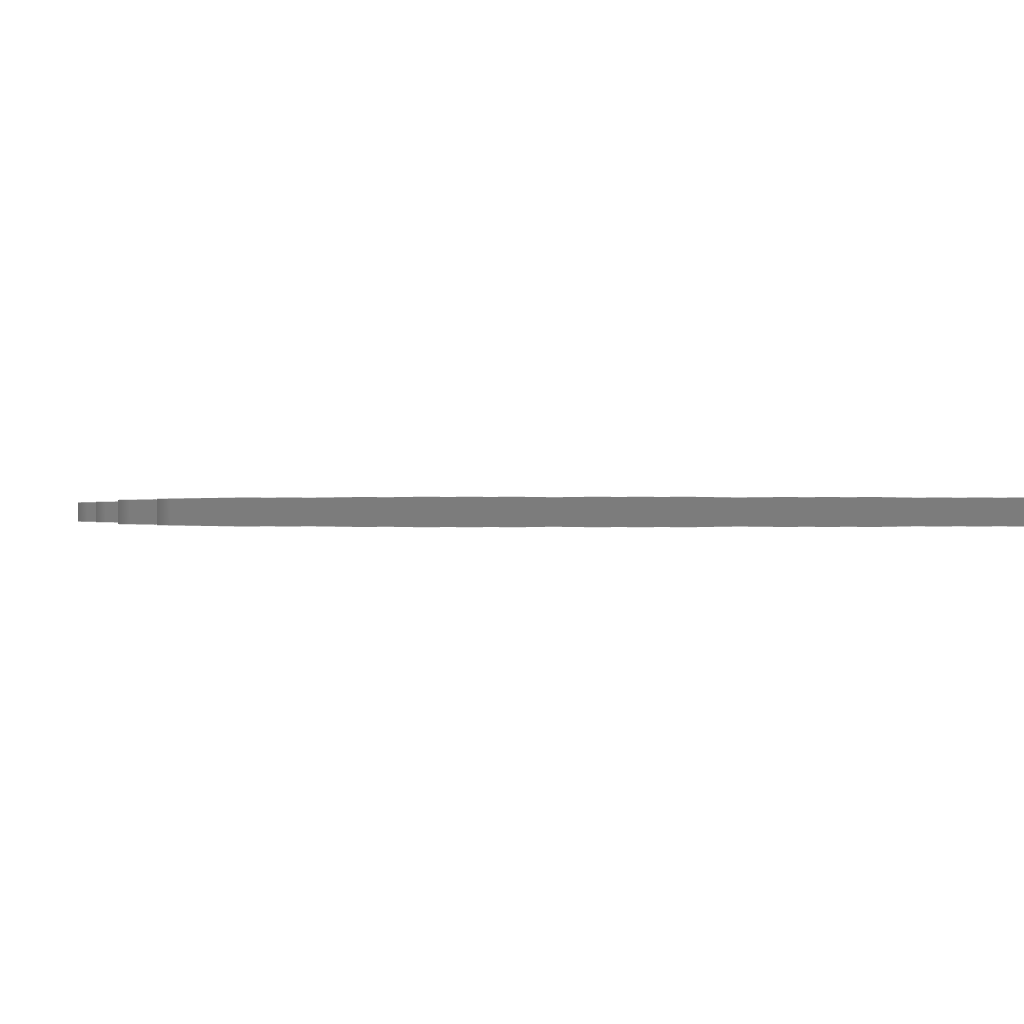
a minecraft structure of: Tutorial Cave bad low quality